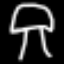
Label: mushroom